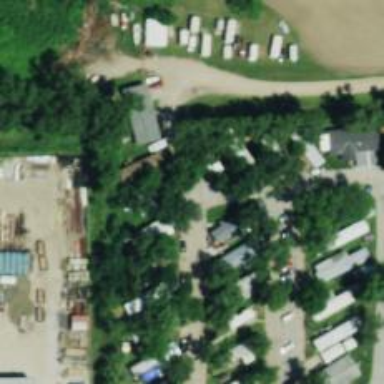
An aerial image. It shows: Service road for mobile home or trailer park.